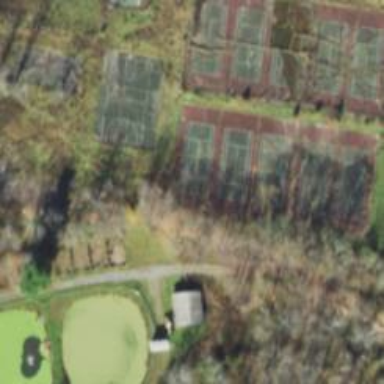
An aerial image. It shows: Tennis court on the leisure land pitch.